The plot shows how the frequency content of a bearing vibration signal evolves over time (STFT spectrogram). Classify the bearing condition as one of: normal, inner_race, outer_race, ball.
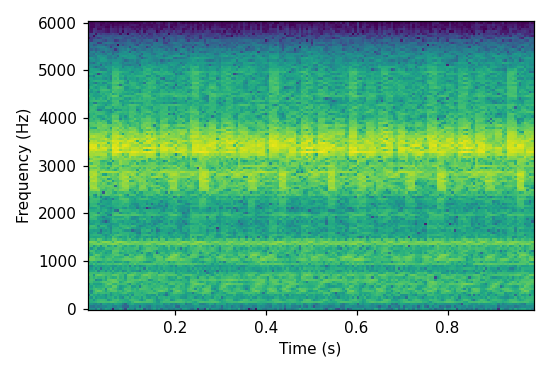
Answer: outer_race